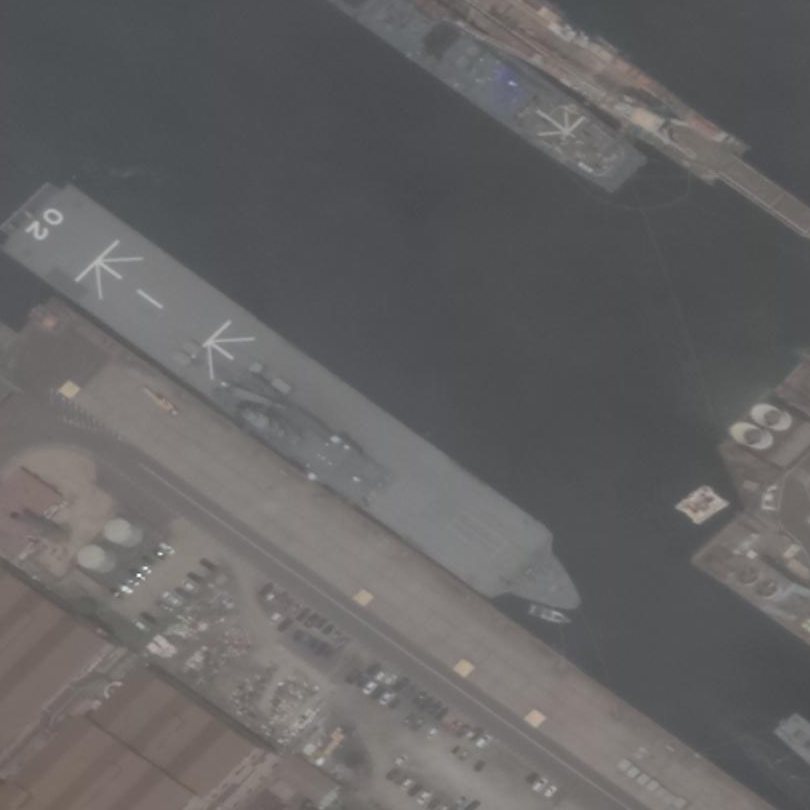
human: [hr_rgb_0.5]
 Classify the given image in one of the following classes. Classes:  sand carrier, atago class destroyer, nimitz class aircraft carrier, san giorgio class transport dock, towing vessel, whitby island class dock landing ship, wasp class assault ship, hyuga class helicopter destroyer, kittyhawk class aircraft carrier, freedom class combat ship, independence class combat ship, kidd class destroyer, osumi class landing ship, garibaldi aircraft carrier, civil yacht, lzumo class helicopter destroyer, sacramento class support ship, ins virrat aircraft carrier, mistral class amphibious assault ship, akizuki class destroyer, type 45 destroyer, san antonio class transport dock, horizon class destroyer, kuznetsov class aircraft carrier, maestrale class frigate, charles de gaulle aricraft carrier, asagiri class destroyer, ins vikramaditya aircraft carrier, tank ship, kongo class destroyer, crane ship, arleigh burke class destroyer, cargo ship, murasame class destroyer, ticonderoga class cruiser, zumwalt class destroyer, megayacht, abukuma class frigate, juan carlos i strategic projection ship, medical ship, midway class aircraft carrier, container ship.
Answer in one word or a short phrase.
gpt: Osumi class landing ship